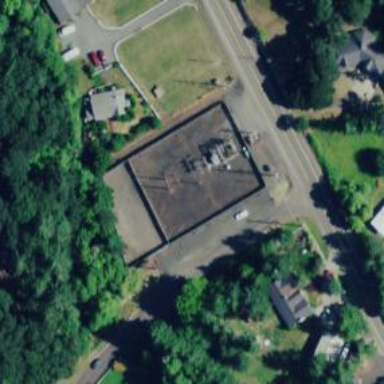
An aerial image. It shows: Power substation surrounded by fence.